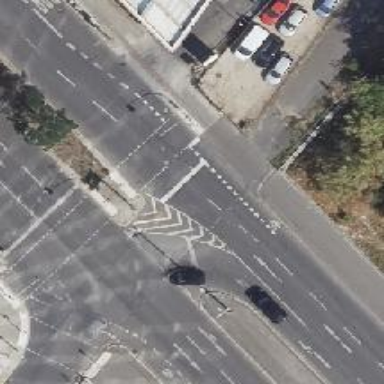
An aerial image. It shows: Road with traffic signals.